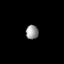
Tissue: lung
Cell type: Others
Senescence score: 0.1492
Nuclear area (px): 171
Mean DAPI intensity: 151.181